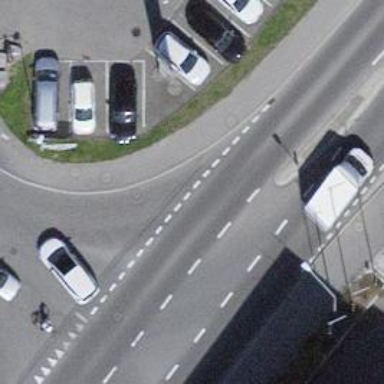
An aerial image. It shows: Sidewalk along the footway.